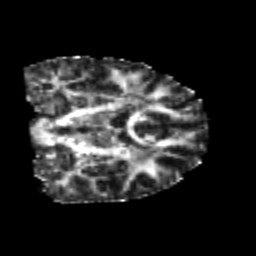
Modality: FA
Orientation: coronal
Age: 24
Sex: male
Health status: healthy
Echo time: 0.074 s